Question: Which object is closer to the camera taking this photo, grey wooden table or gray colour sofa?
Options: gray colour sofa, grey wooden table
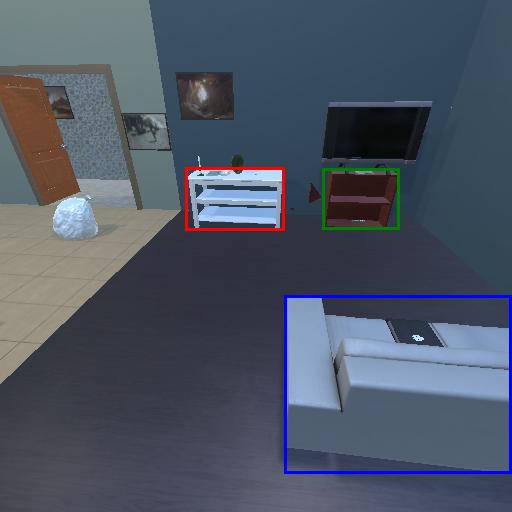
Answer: gray colour sofa